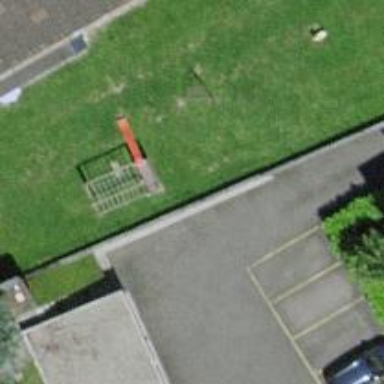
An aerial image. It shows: Playground area for leisure land.